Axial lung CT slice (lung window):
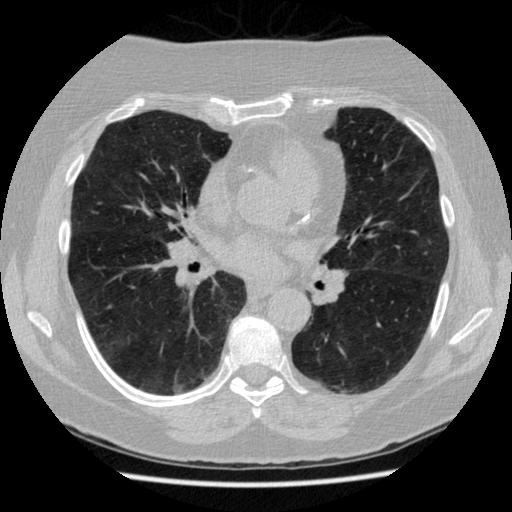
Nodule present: no